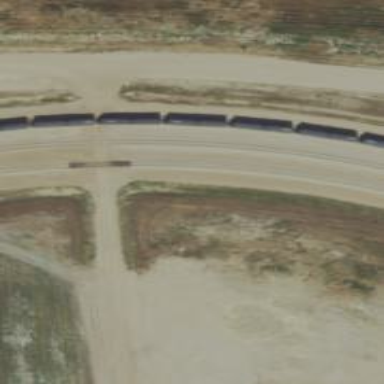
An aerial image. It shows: Railway spur service.